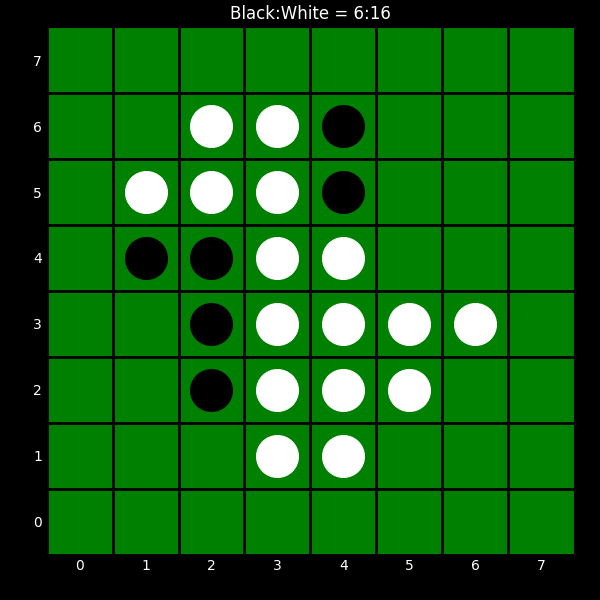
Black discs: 6
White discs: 16